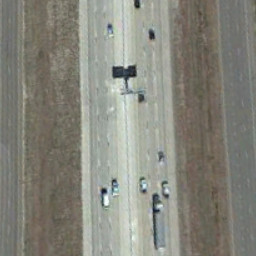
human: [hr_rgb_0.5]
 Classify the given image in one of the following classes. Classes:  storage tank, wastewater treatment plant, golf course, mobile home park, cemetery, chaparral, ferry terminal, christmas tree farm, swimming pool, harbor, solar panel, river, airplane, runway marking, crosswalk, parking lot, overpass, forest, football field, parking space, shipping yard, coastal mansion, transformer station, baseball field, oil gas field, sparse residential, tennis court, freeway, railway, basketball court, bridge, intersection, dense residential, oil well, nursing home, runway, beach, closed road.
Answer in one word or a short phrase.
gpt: freeway